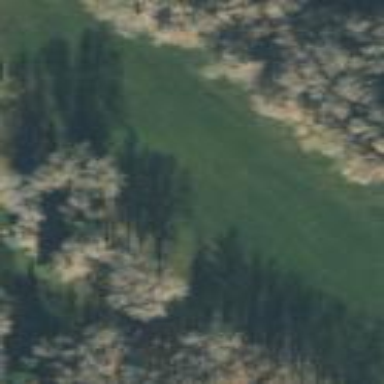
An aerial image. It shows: Golf fairway surrounded by grass.